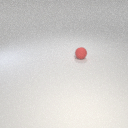
small red rubber sphere